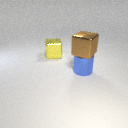
large brown metal cube above large blue metal cylinder